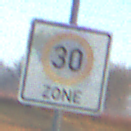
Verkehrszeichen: BeginnZone30
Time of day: Dawn
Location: Outdoor (Nature)
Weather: Clear
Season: NotSpecified
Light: Natural